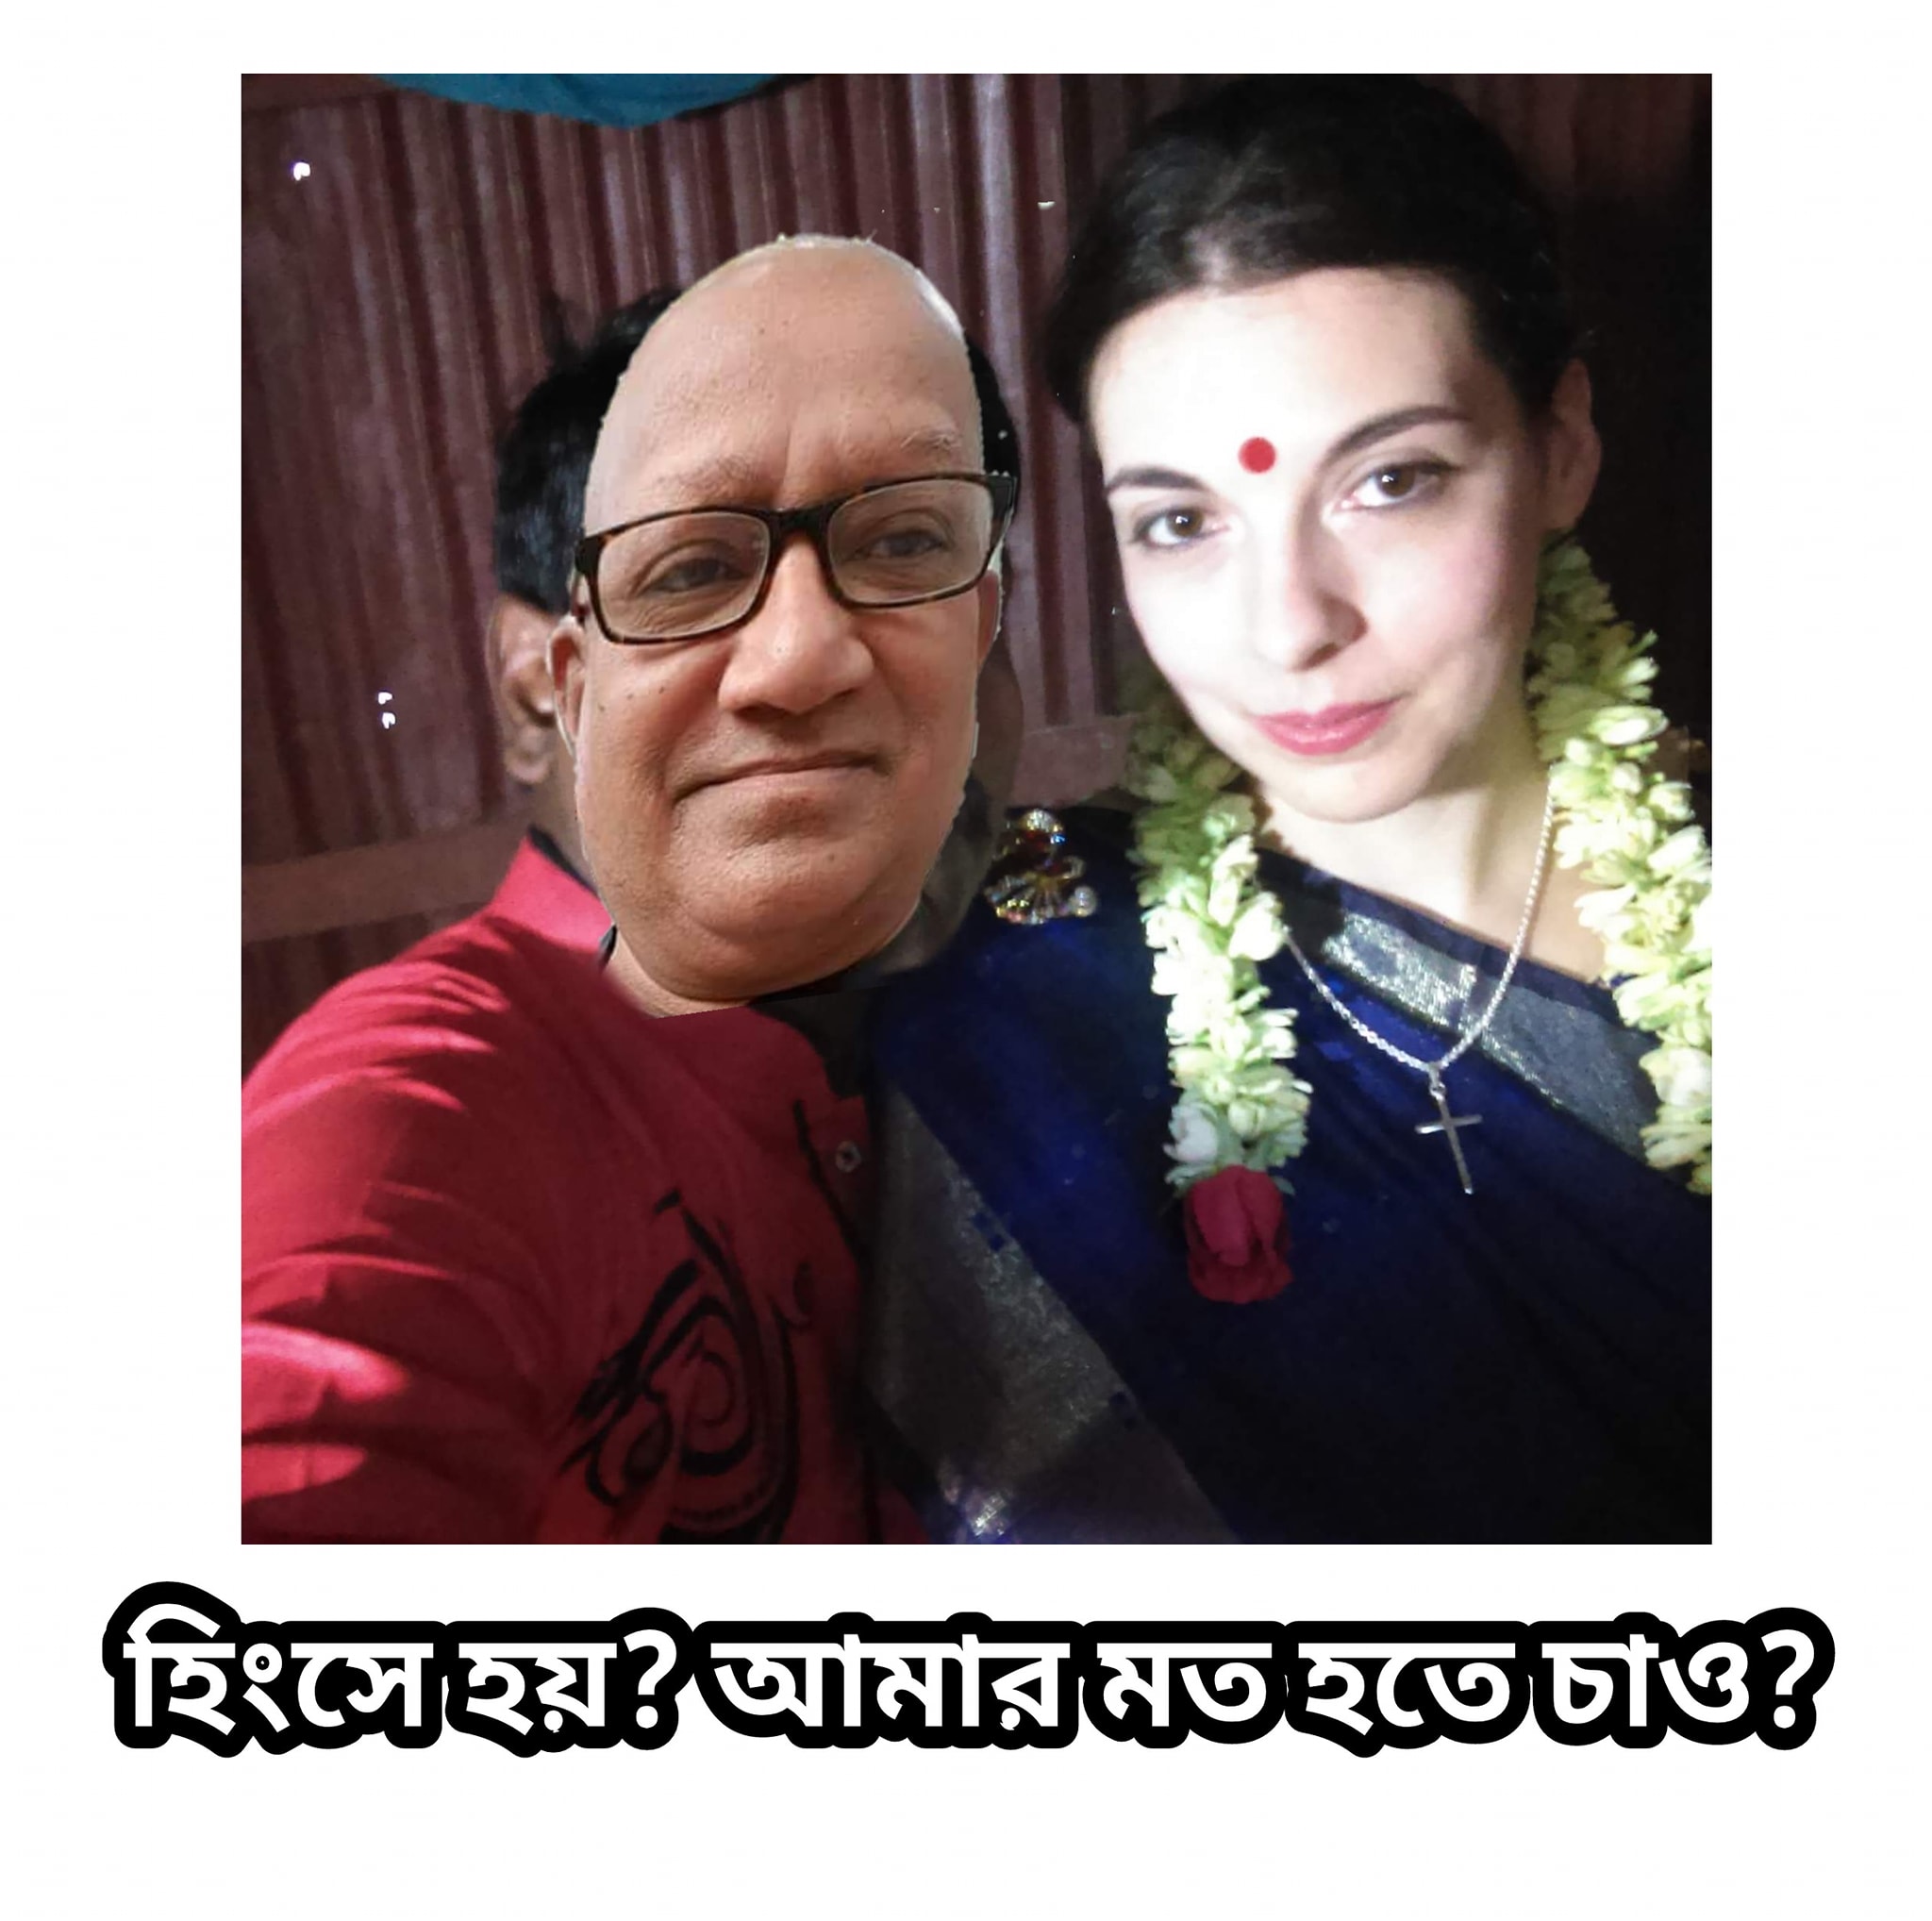
Caption:  হিংসে হয় ? আমার মত হতে চাও ?
Label: non-hate